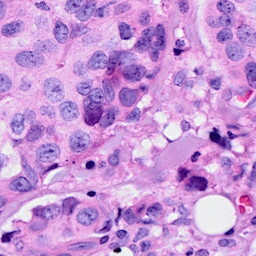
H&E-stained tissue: Breast